Question: I am running the latest PRISM 4.2. Unfortunately the Event Aggregator tutorial in the documentation is driven via Unity instead of MEF. And I can't get it running under MEF.
'''
public partial class App : Application
{
[Import]
public IEventAggregator eventAggregator;
protected override void OnStartup(StartupEventArgs e)
{
base.OnStartup(e);
Bootstrapper bootstrapper = new Bootstrapper();
bootstrapper.Run();
}
}
'''
'''
public class Bootstrapper : MefBootstrapper
{
protected override DependencyObject CreateShell()
{
return new MainWindow();
}
protected override void InitializeShell()
{
base.InitializeShell();
App.Current.MainWindow = (Window)Shell;
App.Current.MainWindow.Show();
}
protected override void ConfigureAggregateCatalog()
{
base.ConfigureAggregateCatalog();
AggregateCatalog.Catalogs.Add(new AssemblyCatalog(this.GetType().Assembly));
}
protected override IModuleCatalog CreateModuleCatalog()
{
ModuleCatalog moduleCatalog = new ModuleCatalog();
return moduleCatalog;
}
}
'''
'''
public partial class MainWindow : Window, IView
{
public MainWindow()
{
InitializeComponent();
DataContext = new MainViewModel();
}
}
'''
'''
[ModuleExport(typeof(MainViewModel))]
public class MainViewModel : BindableBase, IServiceCallback
{
[Import]
public IEventAggregator eventAggregator;
[ImportingConstructor]
public MainViewModel()
{
eventAggregator.GetEvent<AppExitEvent>().Publish("");
}
}
'''
Despite the '[import]' the event aggregator is always null both in App.xaml.cs and in MainViewModel. Why is that?
The second question is do I have to export my Viewmodels as a module (as I did above) to use an even aggregator inside them?
Proof that latest version of <URL> doesn't support 'ComposeExportedValue' anymore.

> 'System.ComponentModel.Composition.Hosting.CompositionContainer' does
not contain a definition for 'ComposeExportedValue' and no extension
method ...
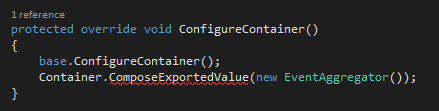
Answer: The solution to this would be what replied on your same question at :
- <URL>
As a deeper analyisis, the attribute on Properties would not be resolved until the constructor finishes. That is why you would need to inject the dependency through the constructor as a parameter if this dependency would be used on the constructor implementation.
Therefore, if you would like to use the dependency on the constructor, you should use attribute instead, and ask the container for the instance by retreiving it as a parameter:
'''
public class MainViewModel
{
private readonly IEventAggregator eventAggregator;
[ImportingConstructor]
public MainViewModel(IEventAggregator eventAggregator)
{
this.eventAggregator = eventAggregator;
this.eventAggregator.GetEvent<MyEvent>().Publish("");
}
}
'''
You may find more related information regarding both import alternatives in the following post:
- <URL>
I hope this helped you, Regards.